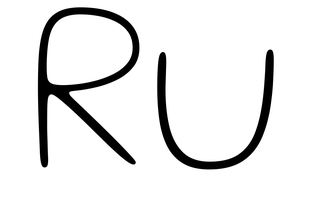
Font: Gluten_Thin